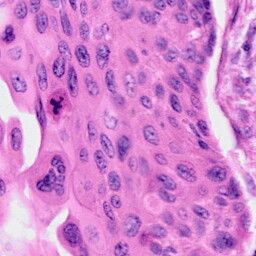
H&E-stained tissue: Cervix